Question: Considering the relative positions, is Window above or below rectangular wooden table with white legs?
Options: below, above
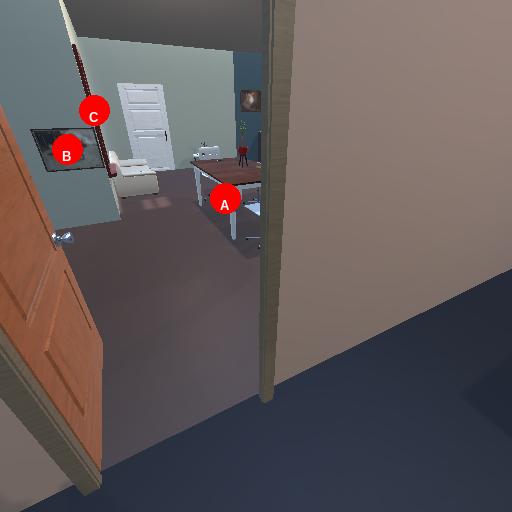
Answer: below